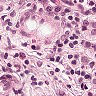
Metastatic tissue present: yes